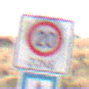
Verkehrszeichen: BeginnZone20
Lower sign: SackgasseFussgaengerDurchlaessig
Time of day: Midday
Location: Outdoor (Nature)
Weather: PartlyCloudy
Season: NotSpecified
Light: Natural